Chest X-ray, PA view. Patient: 49 years old, sex F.
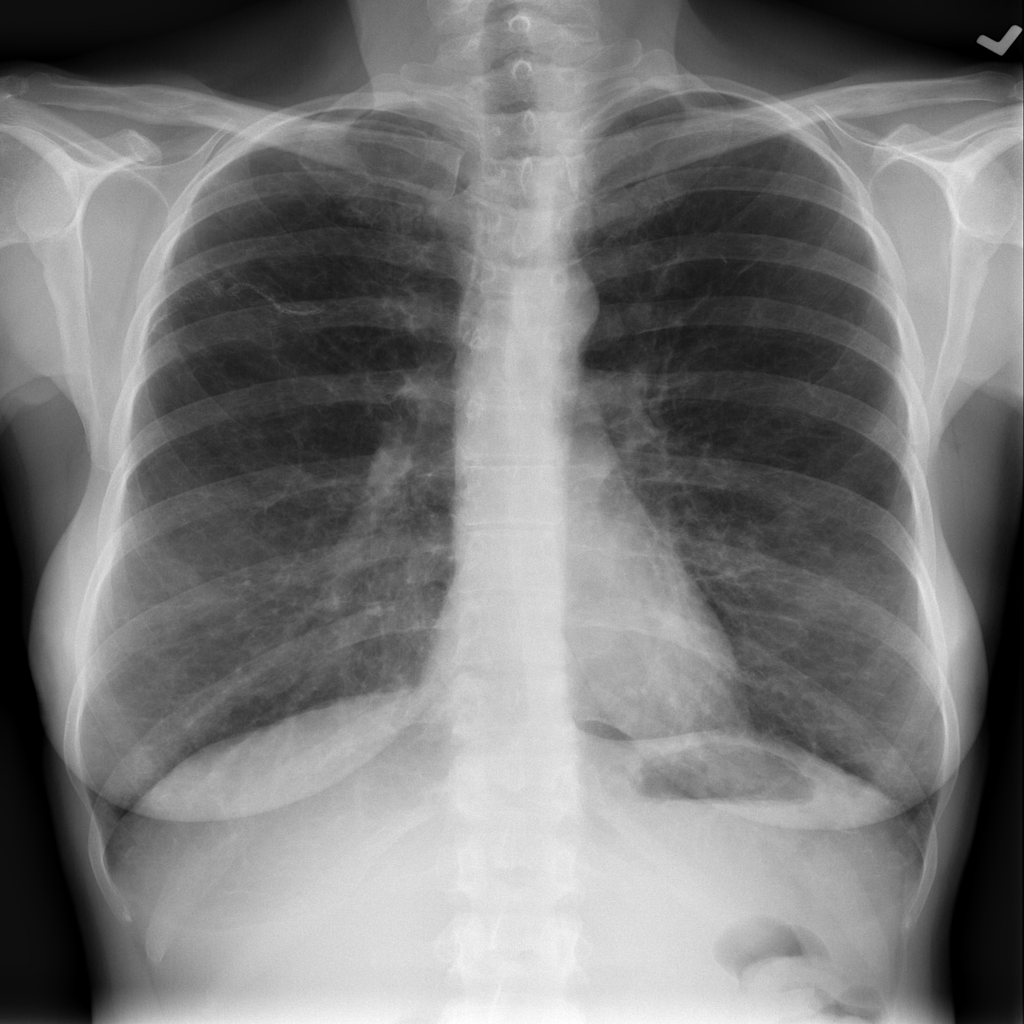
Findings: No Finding